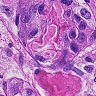
Metastatic tissue present: yes